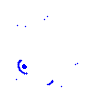
Particle: electron